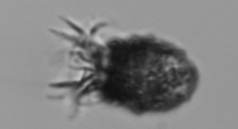
Label: Stenosemella_pacifica